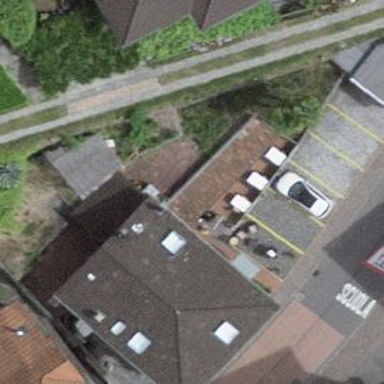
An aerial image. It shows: Restaurant building.